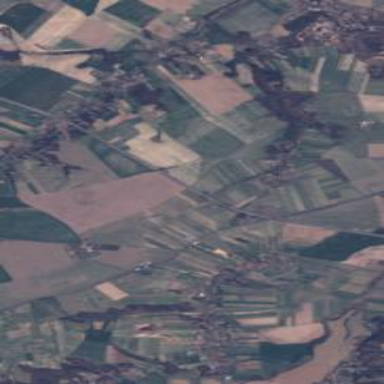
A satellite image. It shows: View of farmland.